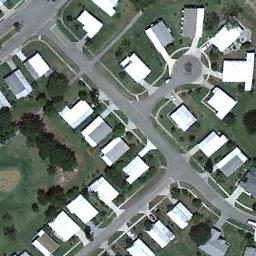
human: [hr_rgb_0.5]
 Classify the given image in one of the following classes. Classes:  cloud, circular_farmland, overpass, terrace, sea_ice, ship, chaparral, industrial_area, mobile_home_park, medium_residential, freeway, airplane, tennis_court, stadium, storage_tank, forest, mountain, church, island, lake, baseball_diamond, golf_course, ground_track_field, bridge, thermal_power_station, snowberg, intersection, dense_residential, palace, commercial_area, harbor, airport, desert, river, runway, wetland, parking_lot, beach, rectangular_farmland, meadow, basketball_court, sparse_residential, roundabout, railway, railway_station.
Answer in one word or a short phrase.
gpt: mobile_home_park